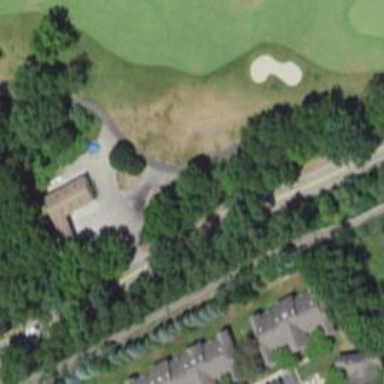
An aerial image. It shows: Service road used as golf cart path.